Question: I'm using Rails 3 to create a project that will need a model called Sketch. I've already created a model, controller, and migration to handle Sketch - so far it just creates a 'sketch' object with a name for each sketch.
My problem is that I need to be able to attach an html5 canvas to each sketch object when it is created (or remove it when it is destroyed).
Since 'canvas' is not a datatype that will be stored in the database (like 'string', 'integer', or 'datetime'), how do I go about creating custom html components such as this that need to be treated like any other datatype in a Rails app?
I'm assuming that you would need to add the html components to a Model method and use a callback - like after_save - to initiate the component. But I'm not sure at all how to do this.
Not sure if I'm describing this well enough, so here is a very simple mockup:

I have the Raphael Javascript library in mind for the component that will do the sketching - if that helps.
If you can point me to any tutorials on this subject that would be great.
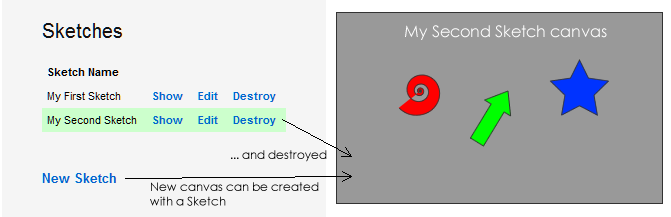
Answer: HTML5 canvases are rendered in the browser, not on the server where your ruby code is actually executed. Therefore I think it's safe to say that what you're asking isn't possible (at least in the way the question is phrased).
Instead you'll need to work with HTML, CSS and Javascript in your view to get the canvas working.
<URL>
Hope this helps.
(On a related note, it's also considered a bad practice to mix view-related concepts in with your models.)